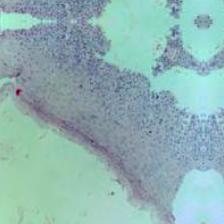
Diagnosis: Normal